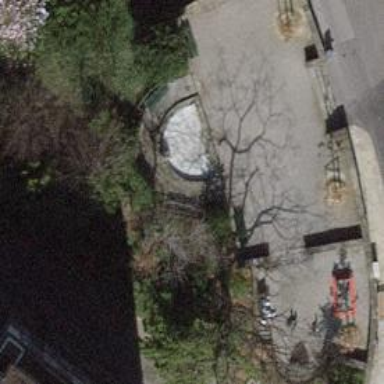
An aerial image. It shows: Beautiful fountain.